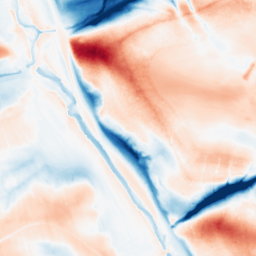
Category: classical
Decomposition family: gaussian_anisotropic
Decomposition parameters: sigma_x: 2
sigma_y: 20
Upsampling method: bilinear
Upsampling parameters: scale: 4
Upsampling scale: 4